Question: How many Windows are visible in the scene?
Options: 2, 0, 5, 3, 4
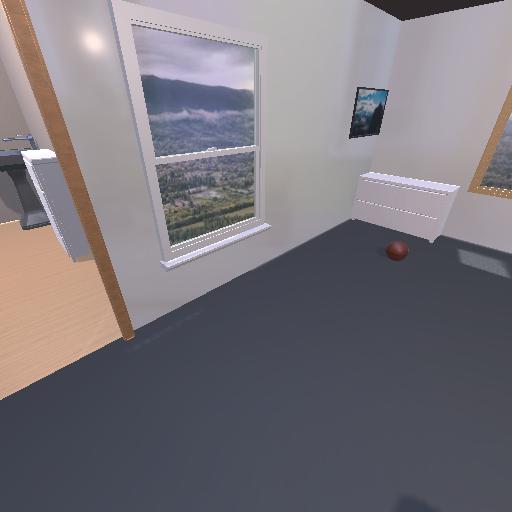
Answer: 2